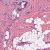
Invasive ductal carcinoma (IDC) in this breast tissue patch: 1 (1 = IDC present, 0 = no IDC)